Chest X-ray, AP view. Patient: 82 years old, sex M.
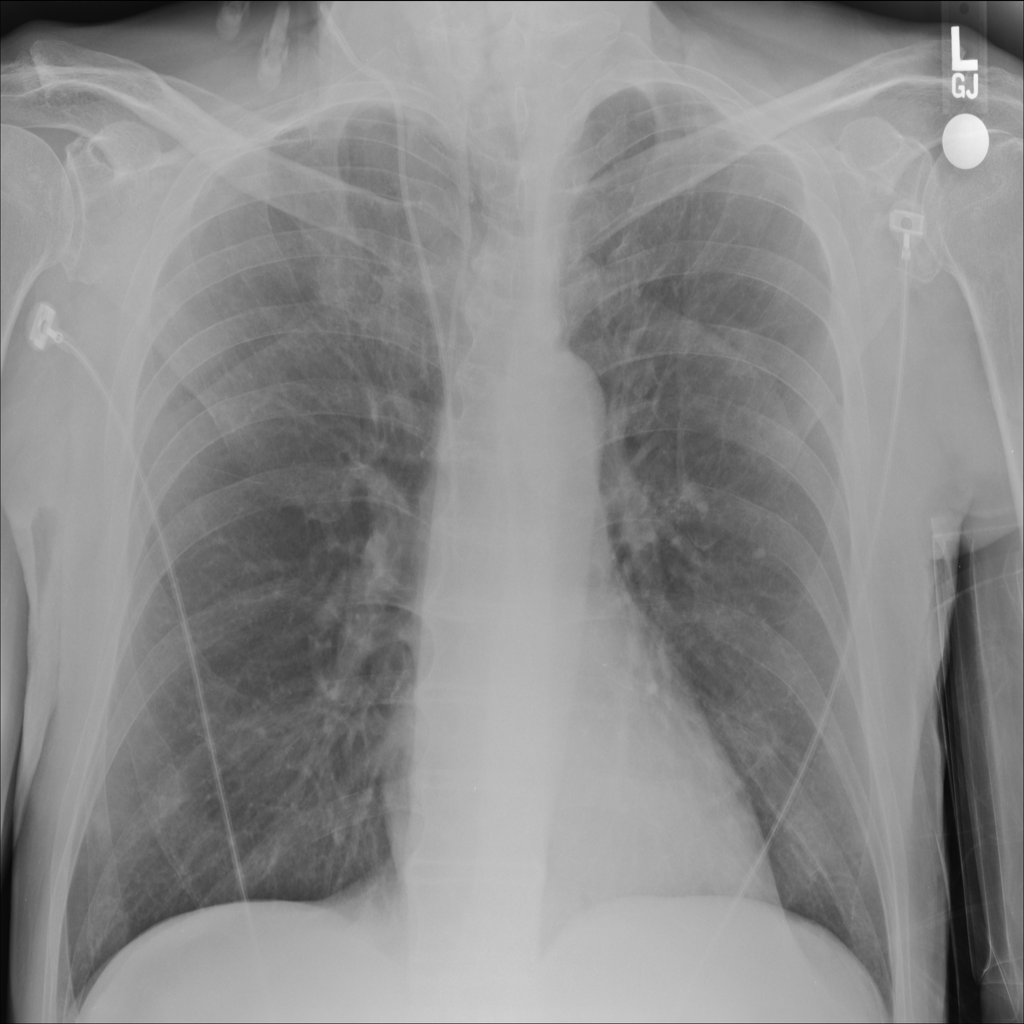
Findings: No Finding